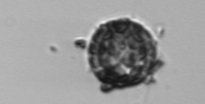
Label: Thalassiosira_TAG_external_detritus